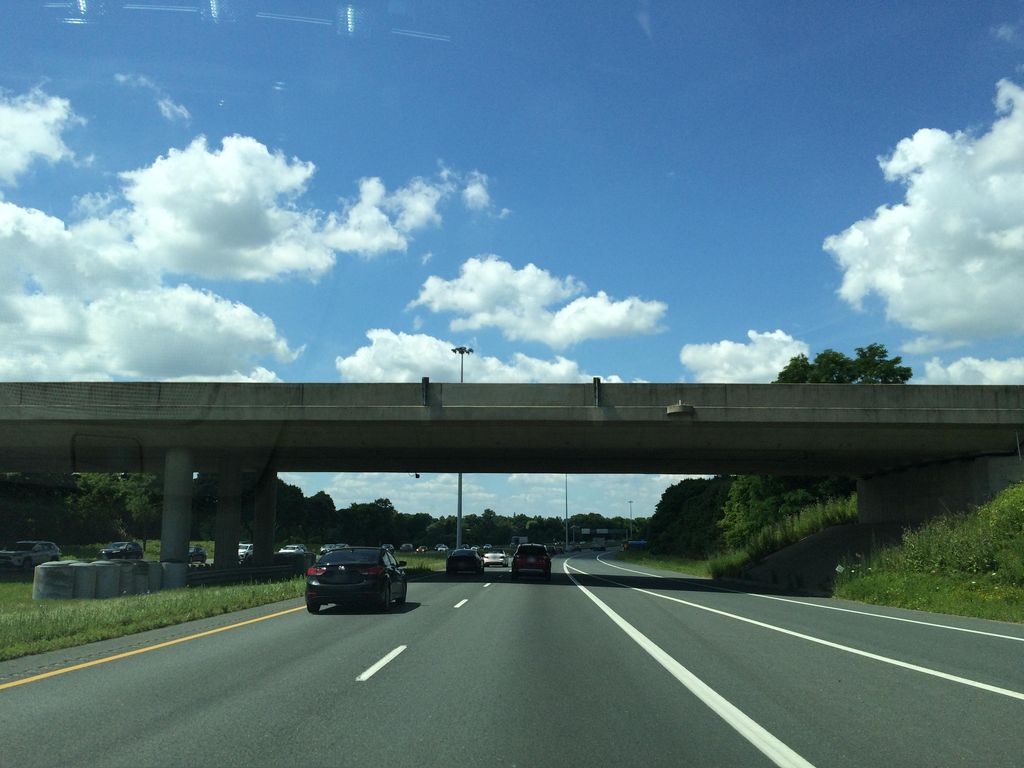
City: hamilton